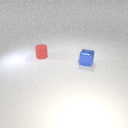
small blue metal cube to the right of small red rubber cylinder